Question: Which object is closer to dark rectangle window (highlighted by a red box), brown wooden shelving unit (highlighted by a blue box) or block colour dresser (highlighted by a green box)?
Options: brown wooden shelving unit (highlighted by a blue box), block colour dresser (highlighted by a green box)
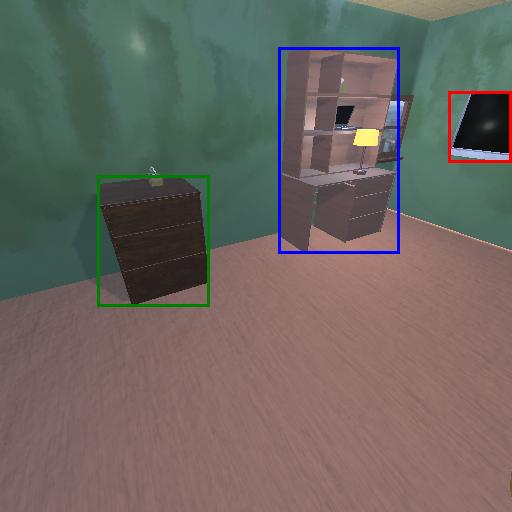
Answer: brown wooden shelving unit (highlighted by a blue box)